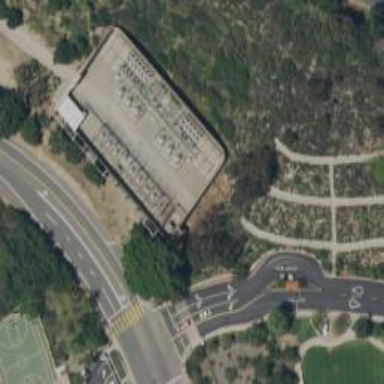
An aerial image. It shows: Distribution level power substation.